Point out the variations between the two images.
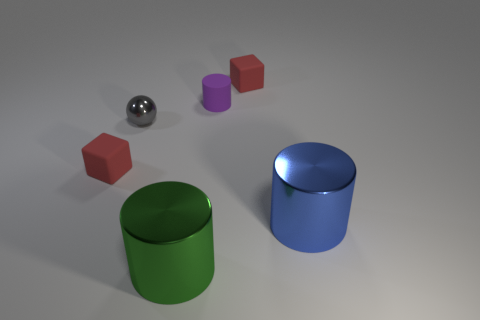
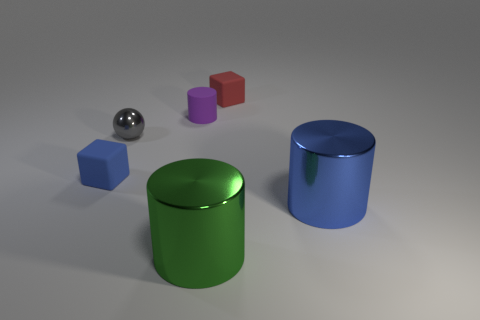
the small red rubber cube that is on the left side of the purple object turned blue
the tiny red matte cube that is in front of the gray thing changed to blue
the small red rubber block that is to the left of the purple cylinder changed to blue
the tiny red rubber cube that is to the left of the green cylinder turned blue